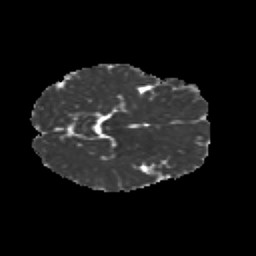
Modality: MD
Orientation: axial
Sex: female
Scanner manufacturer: siemens
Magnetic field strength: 3 T
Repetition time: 5 s
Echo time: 0.071 s